Question: I'm trying to programmatically recreate the indented button look that can be seen on a UINavigationBarButton. Not the shiny two tone look or the gradient, just the perimeter shading:

It looks like an internal dark shadowing around the entire view perimeter, slightly darker at the top? And then an external highlighting shadow around the lower view perimeter.
I've played a bit with Core Graphics, and experimented with QuartzCore and shadowing with view.layer.shadowRadius and .shadowOffset, but can't even get the lower highlighting to look right. I'm also not sure where to start to achieve both a dark shadowing with internal offset and a light shadowing with external offset.
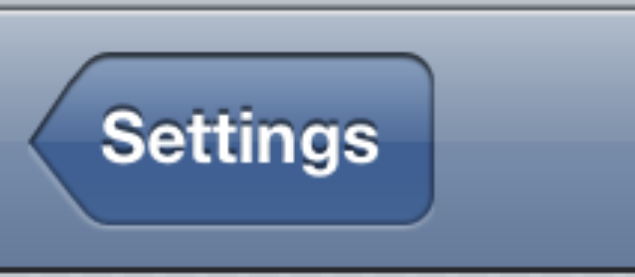
Answer: It seems as though you want a border that looks looks like a shadow. Since the shadow appears to some sort of gradient, setting a border as a gradient won't be possible at first glance. However, it is possible to create a path that represents the border and then fill that with a gradient. Apple provides what seems to be a little known function called <URL>:
'''
+ (UIBezierPath *) bezierPathForBackButtonInRect:(CGRect)rect withRoundingRadius:(CGFloat)radius{
UIBezierPath *path = [UIBezierPath bezierPath];
CGPoint mPoint = CGPointMake(CGRectGetMaxX(rect) - radius, rect.origin.y);
CGPoint ctrlPoint = mPoint;
[path moveToPoint:mPoint];
ctrlPoint.y += radius;
mPoint.x += radius;
mPoint.y += radius;
if (radius > 0) [path addArcWithCenter:ctrlPoint radius:radius startAngle:M_PI + M_PI_2 endAngle:0 clockwise:YES];
mPoint.y = CGRectGetMaxY(rect) - radius;
[path addLineToPoint:mPoint];
ctrlPoint = mPoint;
mPoint.y += radius;
mPoint.x -= radius;
ctrlPoint.x -= radius;
if (radius > 0) [path addArcWithCenter:ctrlPoint radius:radius startAngle:0 endAngle:M_PI_2 clockwise:YES];
mPoint.x = rect.origin.x + (10.0f);
[path addLineToPoint:mPoint];
[path addLineToPoint:CGPointMake(rect.origin.x, CGRectGetMidY(rect))];
mPoint.y = rect.origin.y;
[path addLineToPoint:mPoint];
[path closePath];
return path;
}
'''
This returns a path similar to Apple's back button (I use this in my app). I have added this method (along with dozens more) as a category to UIBezierPath.
Now lets add that inner shadow in a drawing routine:
'''
- (void) drawRect:(CGRect)rect{
UIBezierPath *path = [UIBezierPath bezierPathForBackButtonInRect:rect withRoundingRadius:5.0f];
//Just fill with blue color, do what you want here for the button
[[UIColor blueColor] setFill];
[path fill];
[path addClip]; //Not completely necessary, but borders are actually drawn 'around' the path edge, so that half is inside your path, half is outside adding this will ensure the shadow only fills inside the path
//This strokes the standard path, however you might want to might want to inset the rect, create a new 'back button path' off the inset rect and create the inner shadow path off that.
//The line width of 2.0f will actually show up as 1.0f with the above clip: [path addClip];, due to the fact that borders are drawn around the edge
UIBezierPath *innerShadow = [UIBezierPath bezierPathWithCGPath: CGPathCreateCopyByStrokingPath(path.CGPath, NULL, 2.0f, path.lineCapStyle, path.lineJoinStyle, path.miterLimit)];
//You need this, otherwise the center (inside your path) will also be filled with the gradient, which you don't want
innerShadow.usesEvenOddFillRule = YES;
[innerShadow addClip];
//Now lets fill it with a vertical gradient
CGContextRef context = UIGraphicsGetCurrentContext();
CGPoint start = CGPointMake(0, 0);
CGPoint end = CGPointMake(0, CGRectGetMaxY(rect));
CGFloat locations[2] = { 0.0f, 1.0f};
NSArray *colors = [NSArray arrayWithObjects:(id)[UIColor colorWithWhite:.7f alpha:.5f].CGColor, (id)[UIColor colorWithWhite:.3f alpha:.5f].CGColor, nil];
CGGradientRef gradRef = CGGradientCreateWithColors(CGColorSpaceCreateDeviceRGB(), (__bridge CFArrayRef)colors, locations);
CGContextDrawLinearGradient(context, gradRef, start, end, 0);
CGGradientRelease(gradRef);
}
'''
Now this is just a simple example. I don't save/restore contexts or anything, which you'll probably want to do. There are things you might still want to do to make it better, like maybe inset the 'shadow' path if you want to use a normal border. You might want to use more/different colors and locations. But this should get you started.
There is another method you can use to create this effect. I wrote an algorithm to bevel arbitrary bezier paths in core graphics. This can be used to create the effect you're looking for. This is an example of how I use it in my app:

You pass to the routine the CGContextRef, CGPathRef, size of the bevel and what colors you want it to use for the highlight/shadow.
The code I used for this can be found here:<URL>.
I also explain the code and my methodology here: <URL>